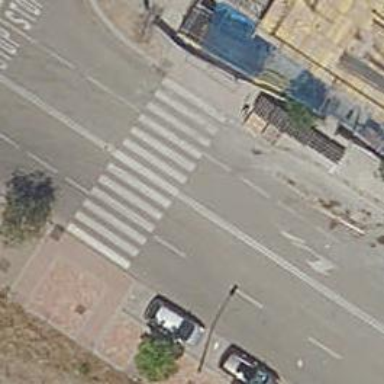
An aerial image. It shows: Pedestrian crossing with zebra markings on the footway.